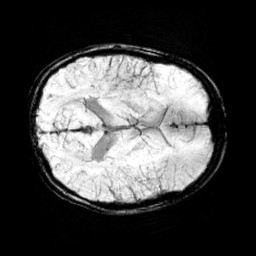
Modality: minIP
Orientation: axial
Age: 11
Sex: male
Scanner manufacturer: siemens
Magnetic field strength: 3 T
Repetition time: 0.027 s
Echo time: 0.02 s